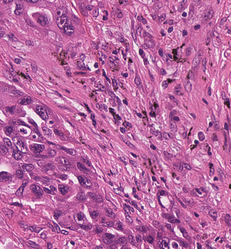
Tumor epithelial tissue: yes
Tumor-associated stroma tissue: yes
Normal tissue: no